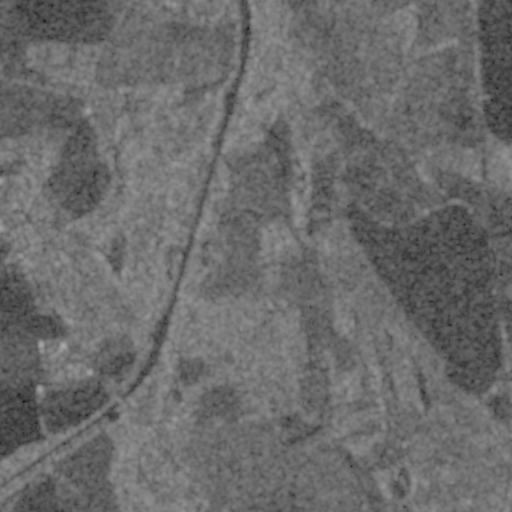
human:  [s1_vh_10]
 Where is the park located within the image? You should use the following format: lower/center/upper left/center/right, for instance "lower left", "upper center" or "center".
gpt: The park is located in the upper left of the image.
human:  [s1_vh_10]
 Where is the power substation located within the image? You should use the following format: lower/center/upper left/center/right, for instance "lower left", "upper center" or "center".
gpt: The power substation is located in the lower center of the image.
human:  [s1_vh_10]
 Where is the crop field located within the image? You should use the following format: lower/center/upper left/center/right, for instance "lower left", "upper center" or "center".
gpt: There is no crop field in the image.

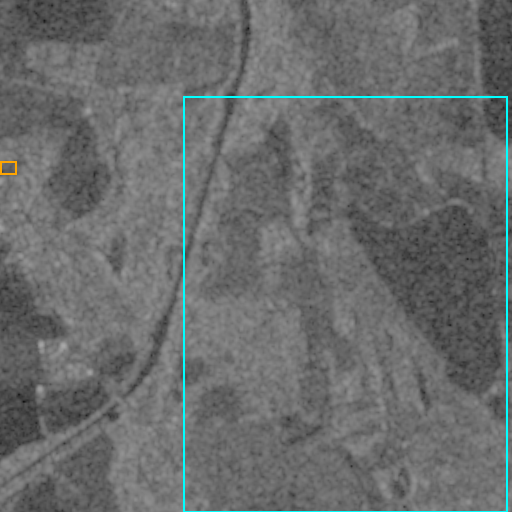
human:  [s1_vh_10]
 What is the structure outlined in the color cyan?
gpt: The structure outlined in cyan is a crop field.
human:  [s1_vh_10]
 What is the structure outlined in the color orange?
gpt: The structure outlined in orange is a park.
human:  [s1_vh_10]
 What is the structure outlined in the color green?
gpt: There is no green outline.